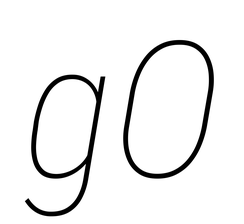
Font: Roboto-Italic_Condensed_Thin_Italic